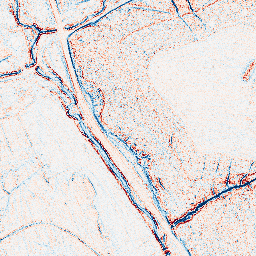
Category: edge_preserving
Decomposition family: anisotropic_diffusion
Decomposition parameters: iterations: 5
kappa: 30
gamma: 0.05
Upsampling method: sinc_blackman
Upsampling parameters: scale: 2
kernel_size: 16
Upsampling scale: 2